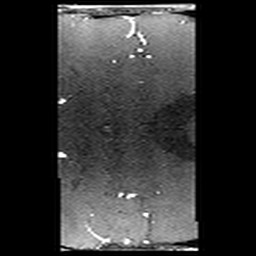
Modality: angio
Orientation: coronal
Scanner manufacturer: philips
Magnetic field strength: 7 T
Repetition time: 0.024 s
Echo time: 0.00384 s